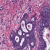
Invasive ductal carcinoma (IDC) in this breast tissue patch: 0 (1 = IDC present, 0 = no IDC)